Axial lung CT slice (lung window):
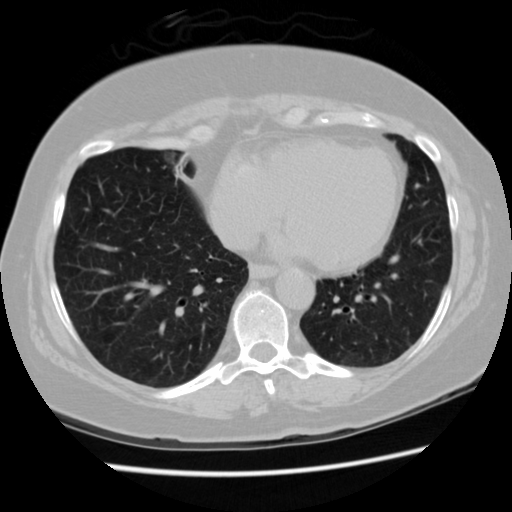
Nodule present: no